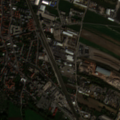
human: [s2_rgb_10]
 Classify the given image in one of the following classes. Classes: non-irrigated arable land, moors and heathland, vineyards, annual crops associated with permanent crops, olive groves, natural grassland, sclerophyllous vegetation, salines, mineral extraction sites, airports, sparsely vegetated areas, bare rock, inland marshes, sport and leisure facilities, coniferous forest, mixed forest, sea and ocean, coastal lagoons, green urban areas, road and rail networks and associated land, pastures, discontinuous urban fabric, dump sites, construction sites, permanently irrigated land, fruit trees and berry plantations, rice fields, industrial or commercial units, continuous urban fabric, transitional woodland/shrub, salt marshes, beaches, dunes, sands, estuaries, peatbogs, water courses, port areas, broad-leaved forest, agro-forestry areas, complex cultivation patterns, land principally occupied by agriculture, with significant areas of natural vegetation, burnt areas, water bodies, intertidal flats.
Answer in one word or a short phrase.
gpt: discontinuous urban fabric, industrial or commercial units, non-irrigated arable land, land principally occupied by agriculture, with significant areas of natural vegetation, broad-leaved forest